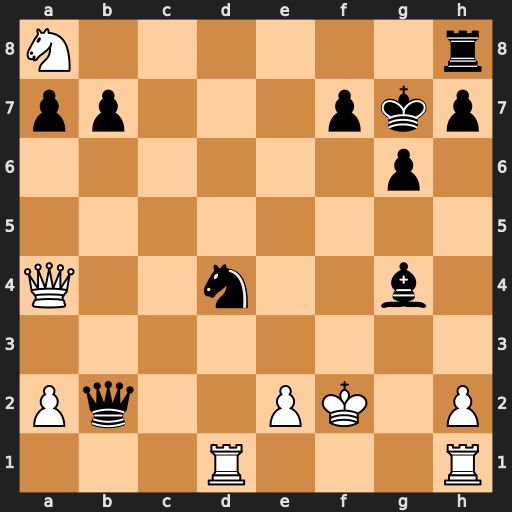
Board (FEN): N6r/pp3pkp/6p1/8/Q2n2b1/8/Pq2PK1P/3R3R
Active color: w
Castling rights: -
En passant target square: -
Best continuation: Qxd4+ Qxd4+ Rxd4 Be6 Nc7